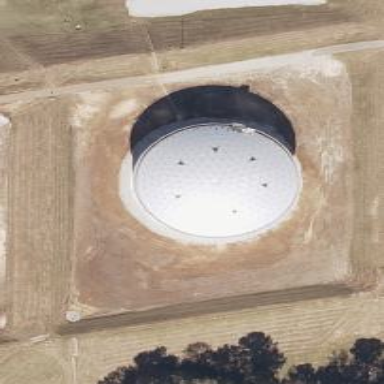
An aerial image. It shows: Storage tank that is man-made.